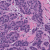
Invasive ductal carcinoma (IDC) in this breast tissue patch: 1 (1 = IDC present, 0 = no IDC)